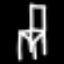
Label: chair